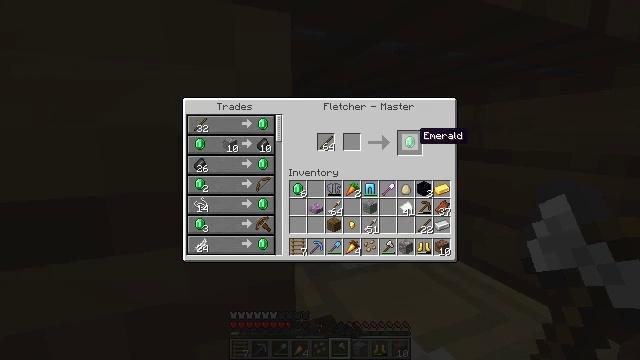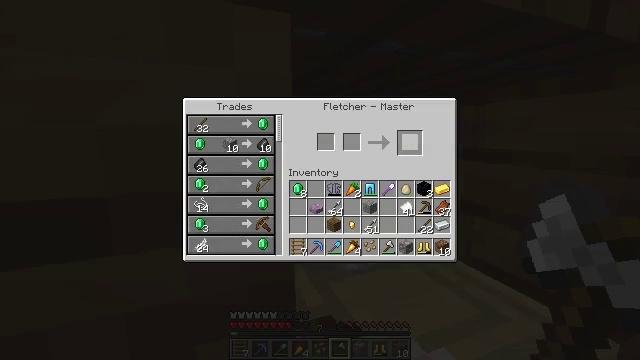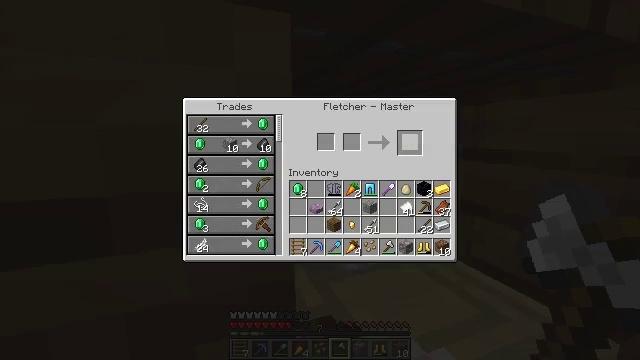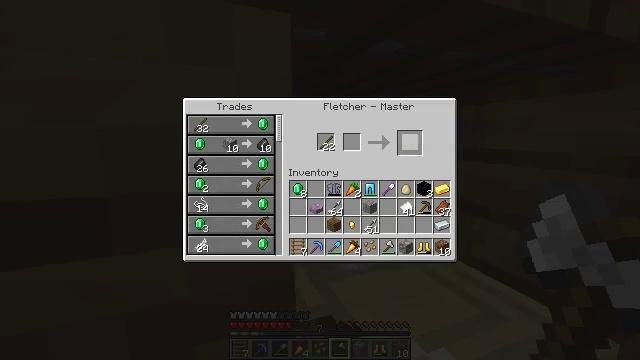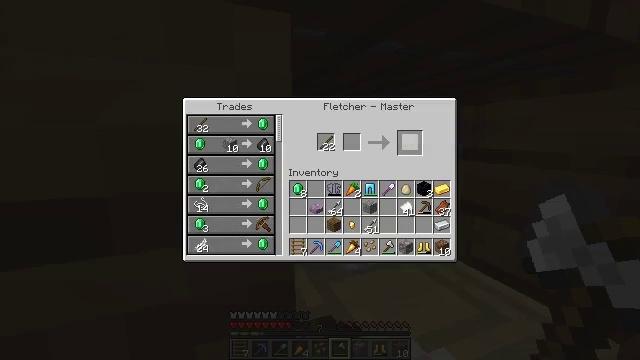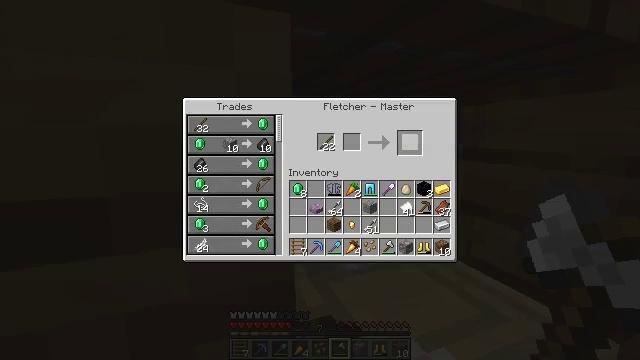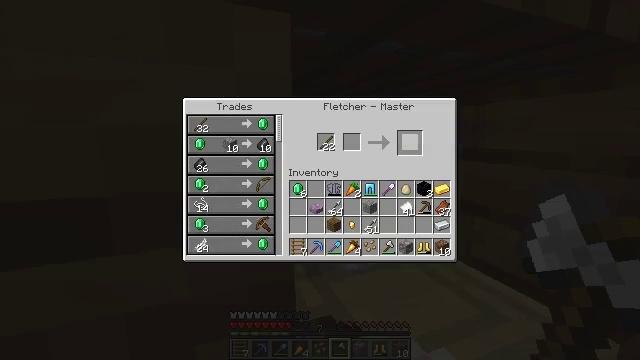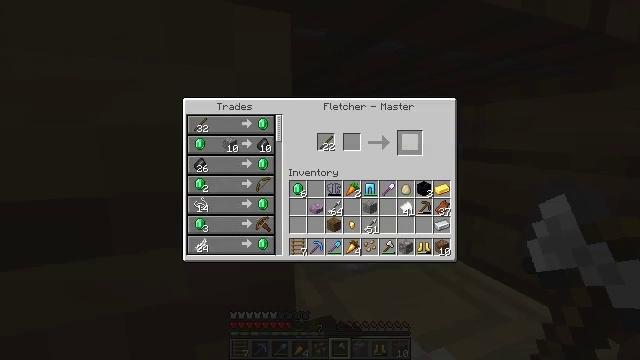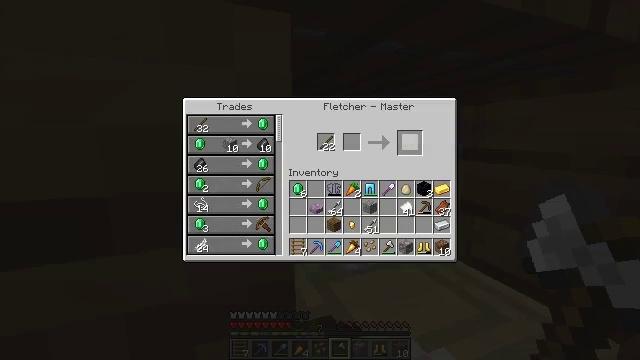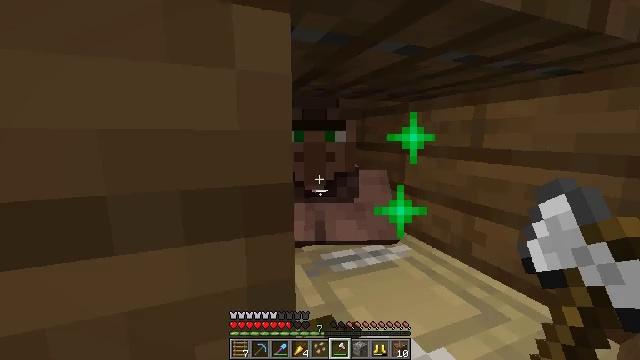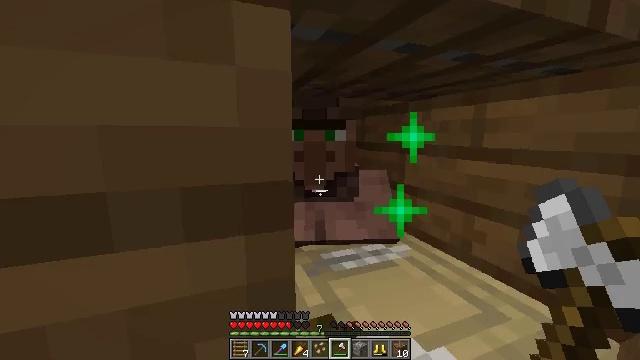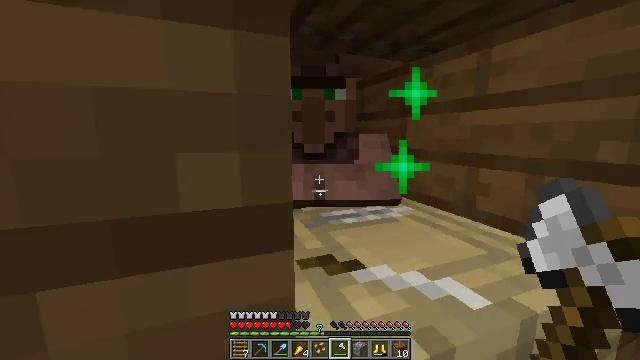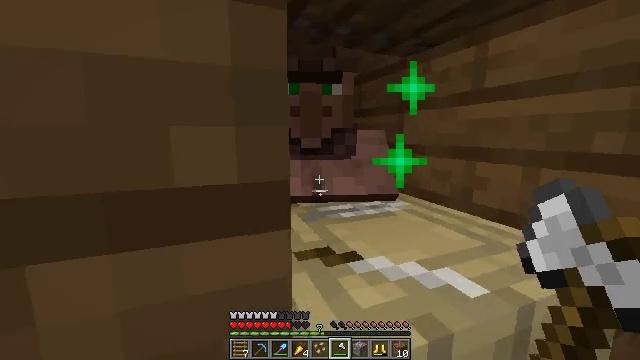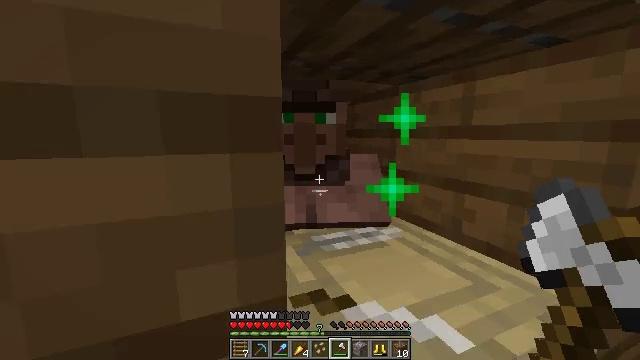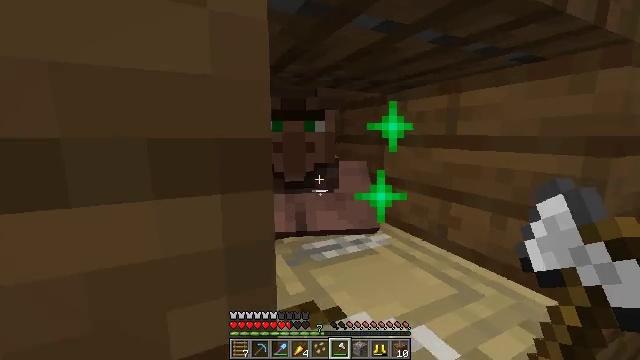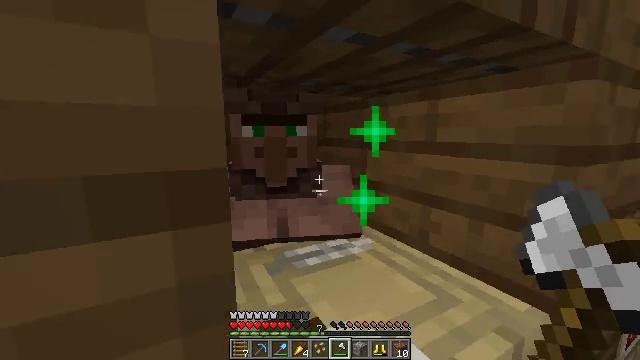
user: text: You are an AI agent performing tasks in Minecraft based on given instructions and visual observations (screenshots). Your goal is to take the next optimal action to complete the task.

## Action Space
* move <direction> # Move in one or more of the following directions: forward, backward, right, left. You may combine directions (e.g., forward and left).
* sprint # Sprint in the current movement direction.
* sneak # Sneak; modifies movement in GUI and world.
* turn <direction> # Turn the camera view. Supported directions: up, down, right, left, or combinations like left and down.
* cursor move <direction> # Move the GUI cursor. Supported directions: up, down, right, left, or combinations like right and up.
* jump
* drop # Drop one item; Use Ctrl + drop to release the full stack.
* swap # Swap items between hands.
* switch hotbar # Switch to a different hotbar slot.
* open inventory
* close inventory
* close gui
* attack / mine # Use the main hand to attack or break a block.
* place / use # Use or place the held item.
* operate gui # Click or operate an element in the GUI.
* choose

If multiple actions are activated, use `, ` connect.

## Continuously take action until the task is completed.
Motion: motion action
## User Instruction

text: Manufacture an ender pearl.
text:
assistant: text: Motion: sneak, operate gui, open gui
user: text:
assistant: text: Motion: sneak, operate gui
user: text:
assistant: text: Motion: sneak, operate gui, jump
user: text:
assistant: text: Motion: sneak, jump
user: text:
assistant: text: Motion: sneak, operate gui
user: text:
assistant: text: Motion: sneak, operate gui, jump
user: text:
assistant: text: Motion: sneak, jump
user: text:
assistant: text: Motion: sneak, jump
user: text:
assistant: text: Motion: sneak
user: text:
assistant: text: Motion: sneak, close gui
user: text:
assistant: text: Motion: open inventory
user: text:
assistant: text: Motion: open inventory
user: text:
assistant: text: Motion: turn right
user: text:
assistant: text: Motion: turn right
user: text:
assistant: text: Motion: move forward and move right, turn right
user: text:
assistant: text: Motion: move forward and move right, turn right
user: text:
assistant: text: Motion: move forward and move right, turn right and down
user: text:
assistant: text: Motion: move forward and move right, turn right
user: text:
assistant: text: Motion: move forward and move right, turn right
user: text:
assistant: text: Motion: move forward, turn right
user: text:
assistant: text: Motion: turn right, close inventory
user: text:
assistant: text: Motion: close inventory
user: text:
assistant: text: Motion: close inventory
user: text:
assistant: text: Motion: open gui
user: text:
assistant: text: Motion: no_op
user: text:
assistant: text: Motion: no_op
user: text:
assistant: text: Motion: no_op
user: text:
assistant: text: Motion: cursor move right
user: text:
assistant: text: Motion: cursor move right
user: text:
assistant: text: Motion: cursor move right